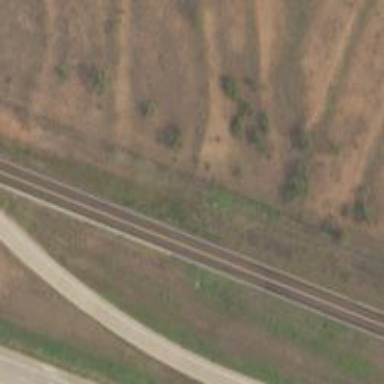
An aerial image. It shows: Tertiary road with asphalt surface and frontage road.